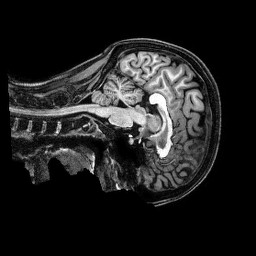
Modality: T1w
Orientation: sagittal
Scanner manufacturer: philips
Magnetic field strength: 3 T
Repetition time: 2.5 s
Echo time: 0.0057 s